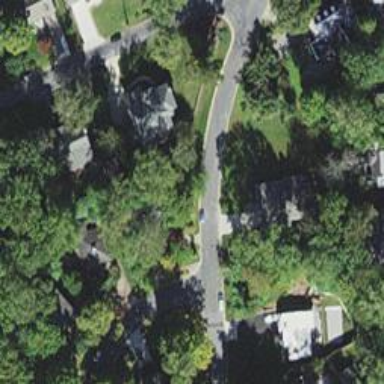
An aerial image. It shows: Neighborhood.